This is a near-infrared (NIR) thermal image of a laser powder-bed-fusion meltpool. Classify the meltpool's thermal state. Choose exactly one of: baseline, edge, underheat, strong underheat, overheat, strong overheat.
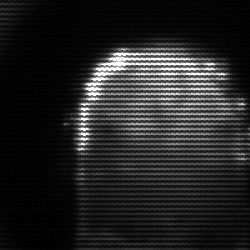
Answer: baseline